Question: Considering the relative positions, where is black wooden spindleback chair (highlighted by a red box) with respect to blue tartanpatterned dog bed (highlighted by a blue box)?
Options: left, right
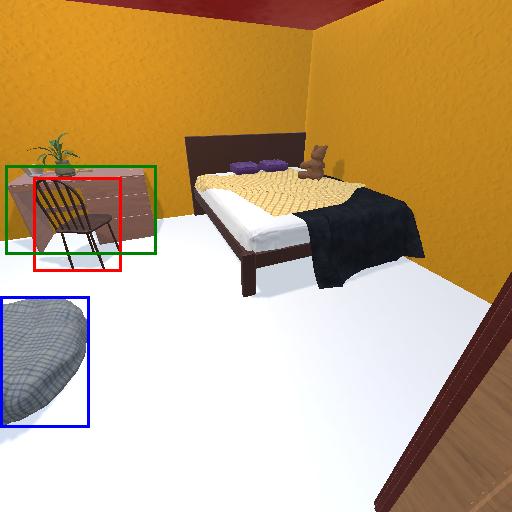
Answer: left